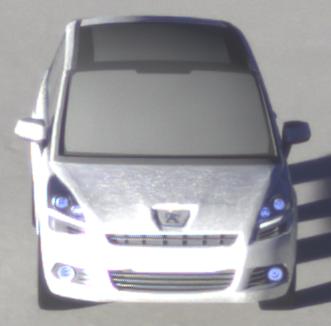
Make: Peugeot
Model: 5008 120 VTi
Detailed model: 5008 (I) Van
Model produced from: 2009/10
Model produced until: 2011/07
Doors: 5
Color: white
Road condition: dry road
Daytime: sunrise or sunset
Contrast: high contrast